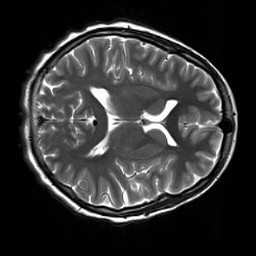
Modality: T2w
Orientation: axial
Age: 20
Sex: female
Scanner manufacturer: siemens
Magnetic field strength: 3 T
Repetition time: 7 s
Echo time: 0.09 s